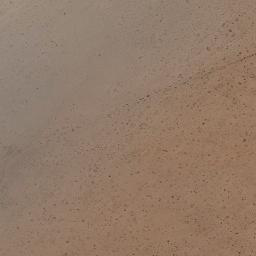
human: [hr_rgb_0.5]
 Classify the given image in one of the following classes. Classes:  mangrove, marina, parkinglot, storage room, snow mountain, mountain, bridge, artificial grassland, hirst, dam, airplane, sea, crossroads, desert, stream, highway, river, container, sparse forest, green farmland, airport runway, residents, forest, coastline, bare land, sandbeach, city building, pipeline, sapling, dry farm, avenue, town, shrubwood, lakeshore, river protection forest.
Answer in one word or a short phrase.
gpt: bare land